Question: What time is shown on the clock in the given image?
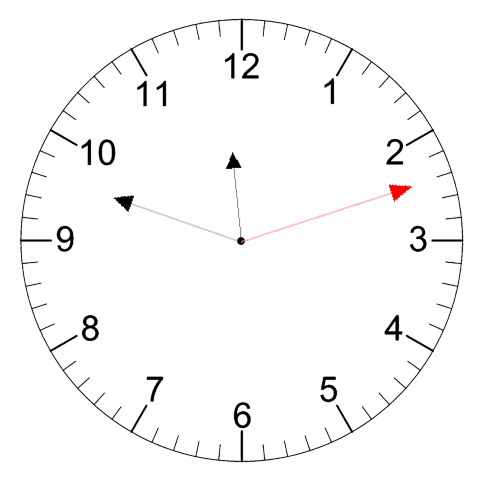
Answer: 11:48:12